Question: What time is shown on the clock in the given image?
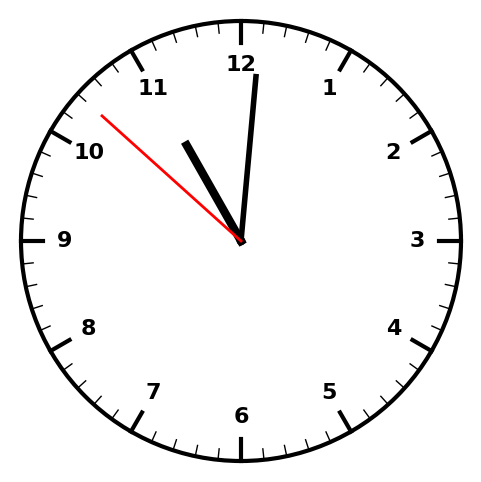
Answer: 11:00:52